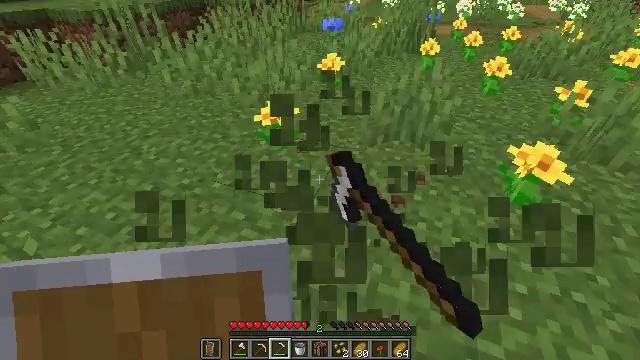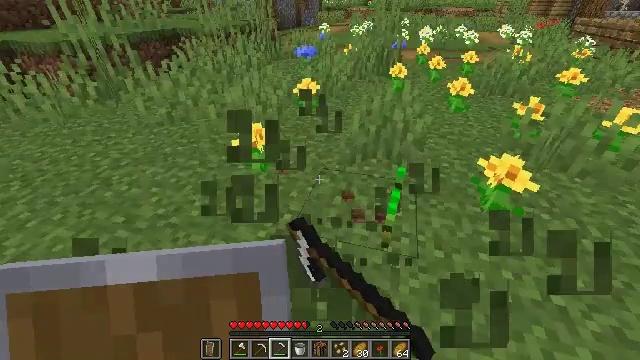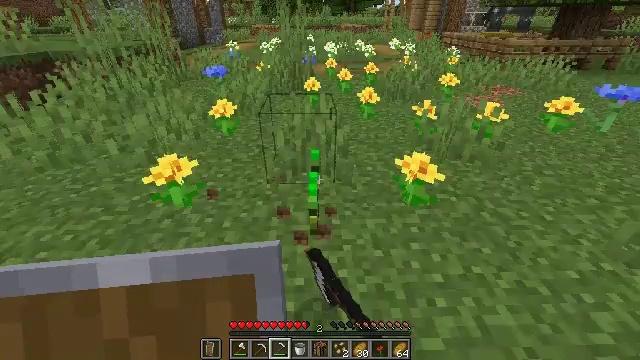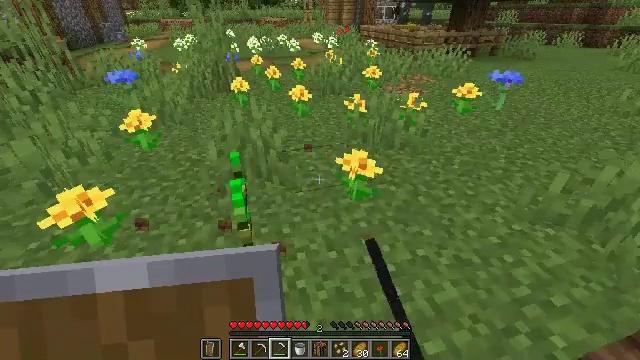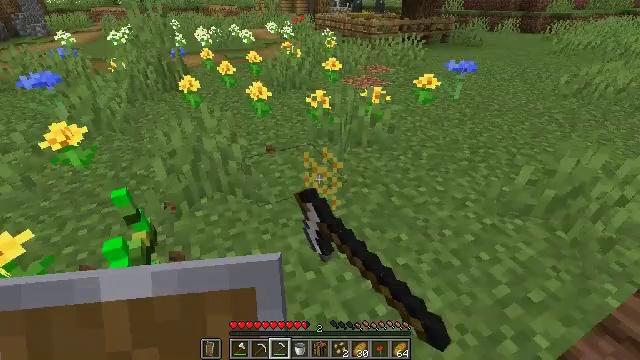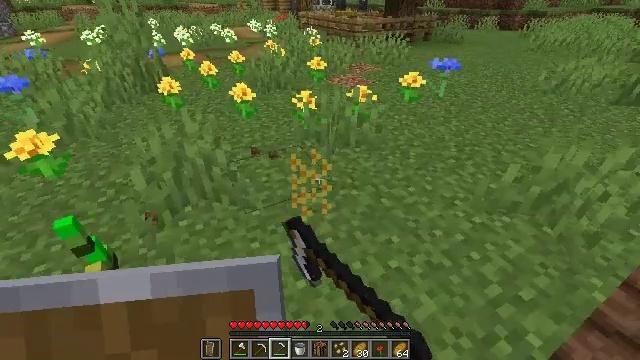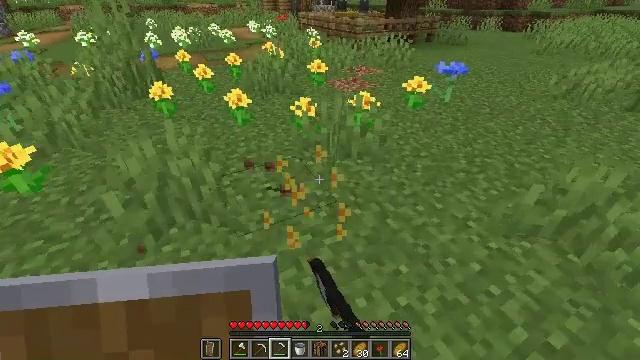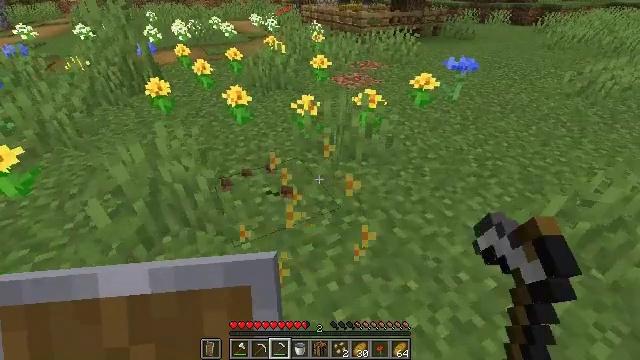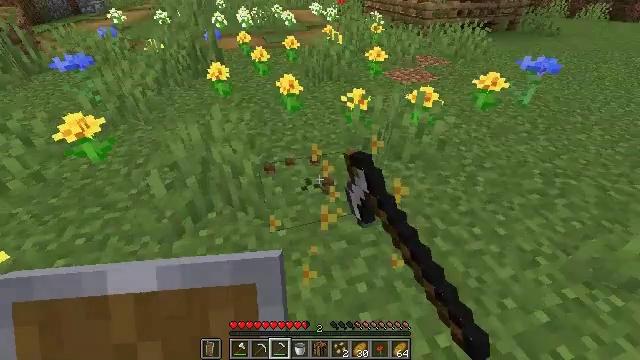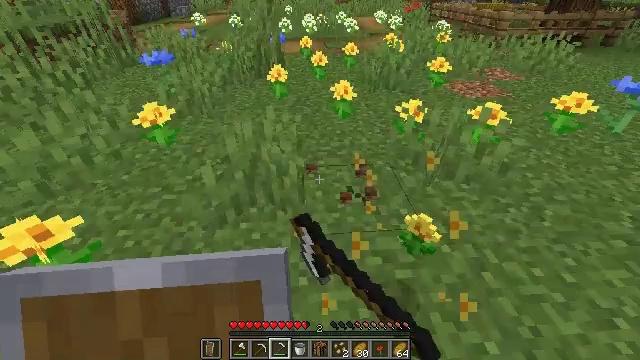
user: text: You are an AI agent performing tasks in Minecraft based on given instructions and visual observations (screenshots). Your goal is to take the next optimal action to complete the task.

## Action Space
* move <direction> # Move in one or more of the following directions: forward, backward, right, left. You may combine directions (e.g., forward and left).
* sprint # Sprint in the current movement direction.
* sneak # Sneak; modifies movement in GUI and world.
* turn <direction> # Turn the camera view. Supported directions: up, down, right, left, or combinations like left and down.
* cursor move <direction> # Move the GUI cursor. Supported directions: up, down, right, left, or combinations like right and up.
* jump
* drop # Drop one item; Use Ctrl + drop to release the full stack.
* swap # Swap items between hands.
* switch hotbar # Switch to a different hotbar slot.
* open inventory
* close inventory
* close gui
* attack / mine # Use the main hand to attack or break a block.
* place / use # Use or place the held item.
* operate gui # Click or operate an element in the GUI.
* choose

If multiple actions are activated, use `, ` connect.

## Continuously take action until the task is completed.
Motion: motion action
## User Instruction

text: Pick up the dandelion.
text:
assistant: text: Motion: turn right and up, attack / mine
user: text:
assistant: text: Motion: move forward, turn right and up, attack / mine
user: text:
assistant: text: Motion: move forward, turn right and down, attack / mine
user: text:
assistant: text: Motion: move forward, turn right and down, attack / mine
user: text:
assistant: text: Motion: move forward, turn right, attack / mine
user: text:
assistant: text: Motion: move forward, attack / mine
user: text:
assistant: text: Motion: turn down, attack / mine
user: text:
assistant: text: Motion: turn left and down, attack / mine
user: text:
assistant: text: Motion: turn left and up, attack / mine
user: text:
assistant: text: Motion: attack / mine